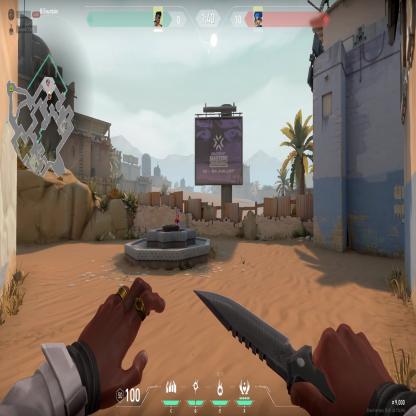
Label: enemy